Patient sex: M
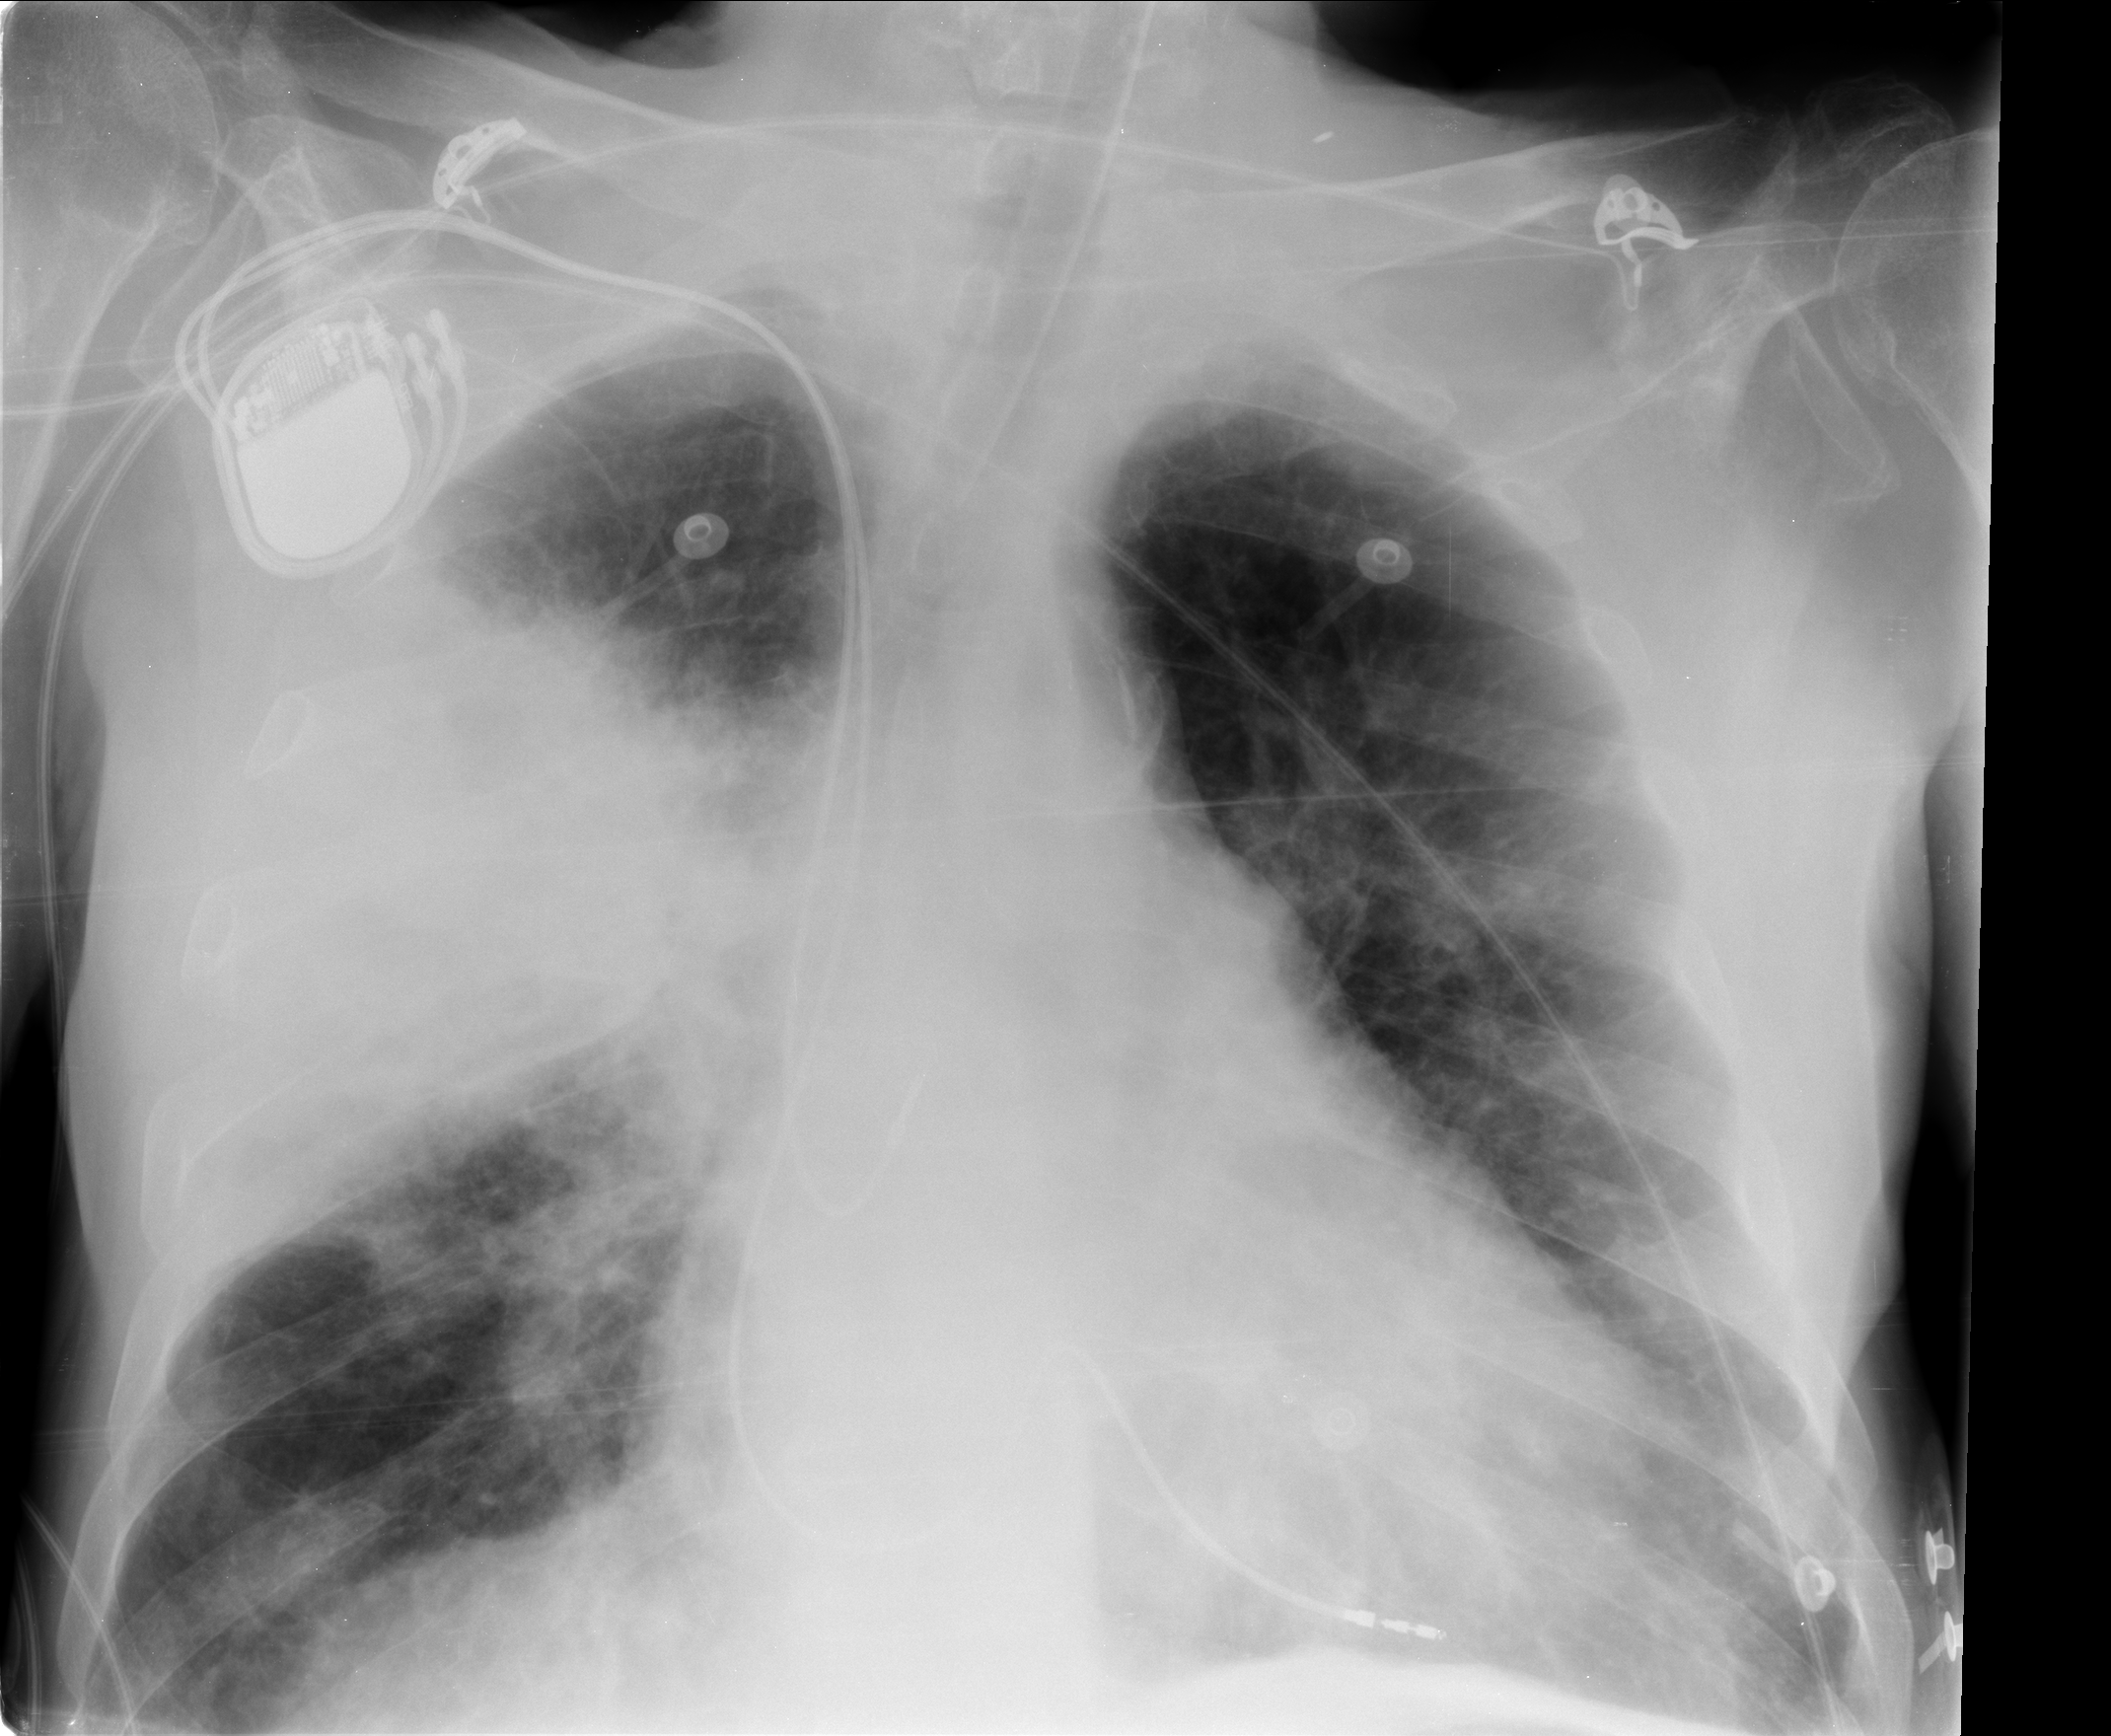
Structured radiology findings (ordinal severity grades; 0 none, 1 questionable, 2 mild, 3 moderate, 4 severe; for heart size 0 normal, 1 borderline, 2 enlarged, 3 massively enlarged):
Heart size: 1
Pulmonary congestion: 0
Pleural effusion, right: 0
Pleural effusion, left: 0
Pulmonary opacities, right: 4
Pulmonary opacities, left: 0
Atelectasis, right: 3
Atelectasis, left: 0